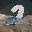
Label: 2